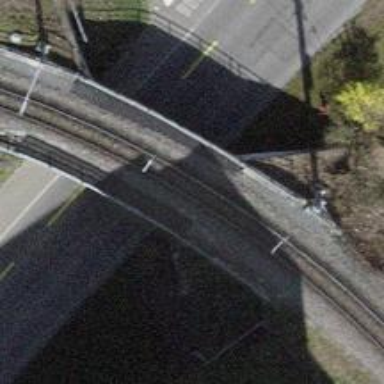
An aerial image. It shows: Narrow gauge railway bridge with electrified contact lines.